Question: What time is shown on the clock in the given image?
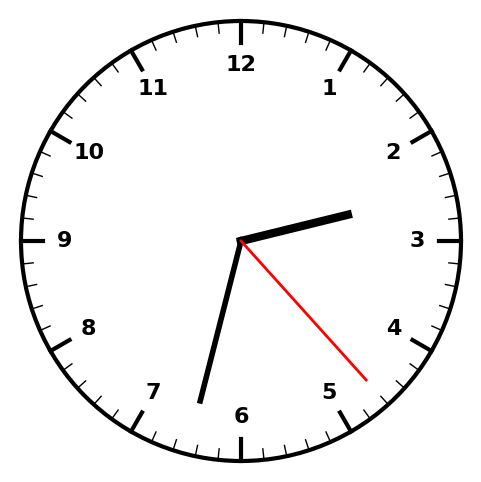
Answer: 02:32:23